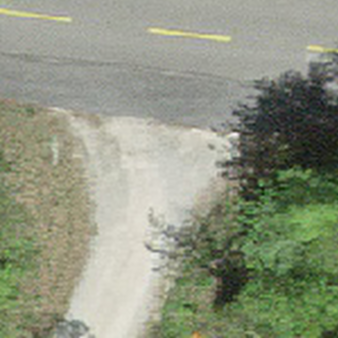
Label: other